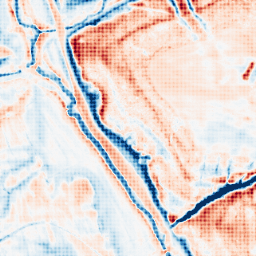
Category: classical
Decomposition family: uniform
Decomposition parameters: size: 20
Upsampling method: sinc_hamming
Upsampling parameters: scale: 8
kernel_size: 8
Upsampling scale: 8